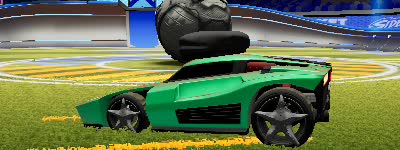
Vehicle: breakout